Question: So the dataframe I get after running the following code is exactly how I want it to be. It is the same dataframe as the original but all cells with purely numeric data have had all brackets and slashes removed (brackets are replaced with a minus sign at the front).
stringModifierIterator takes in a dataframe and returns a List[Column]. The List[Column] can then be used like in the command 'dataframe.select(List[Column]: _*)' to create a new dataframe.
Unfortunately, the column names have been altered to something like UDF("Original Column Name") and I can't figure out why.
'''
def stringModifierIterator(dataFrame: DataFrame, dataFrameColumns: Array[String], uDF: UserDefinedFunction): List[Column] ={
if(dataFrameColumns.isEmpty){
Nil
} else {
uDF(dataFrame(dataFrameColumns.head)) :: stringModifierIterator(dataFrame, dataFrameColumns.tail, uDF)
}
}
val stringModifierFunction: (String => String) = { s: String => Option(s).map(modifier).getOrElse("0") }
def modifier(inputString: String): String = {
???
}
'''
This is what the column names look like when I use df.show()

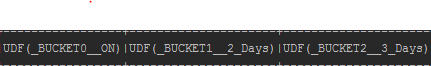
Answer: You can solve this by explicitly naming the columns you create with the UDF in 'stringModifierIterator' using 'Column.as':
'''
def stringModifierIterator(dataFrame: DataFrame, dataFrameColumns: Array[String], uDF: UserDefinedFunction): List[Column] ={
if(dataFrameColumns.isEmpty){
Nil
} else {
val col = dataFrameColumns.head
uDF(dataFrame(col)).as(col) :: stringModifierIterator(dataFrame, dataFrameColumns.tail, uDF)
}
}
'''
BTW, this method can be be much shorter and simpler without recursion:
'''
def stringModifierIterator(dataFrame: DataFrame, dataFrameColumns: Array[String], uDF: UserDefinedFunction): List[Column] ={
dataFrameColumns.toList.map(col => uDF(dataFrame(col)).as(col))
}
'''